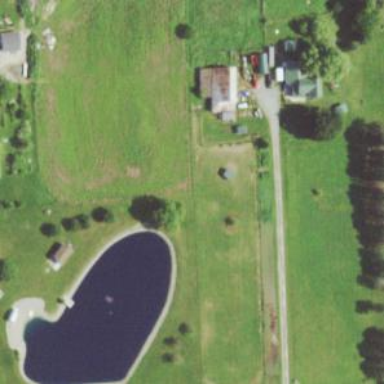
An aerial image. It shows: Swimming area next to pond. The pond is natural water feature.